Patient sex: F
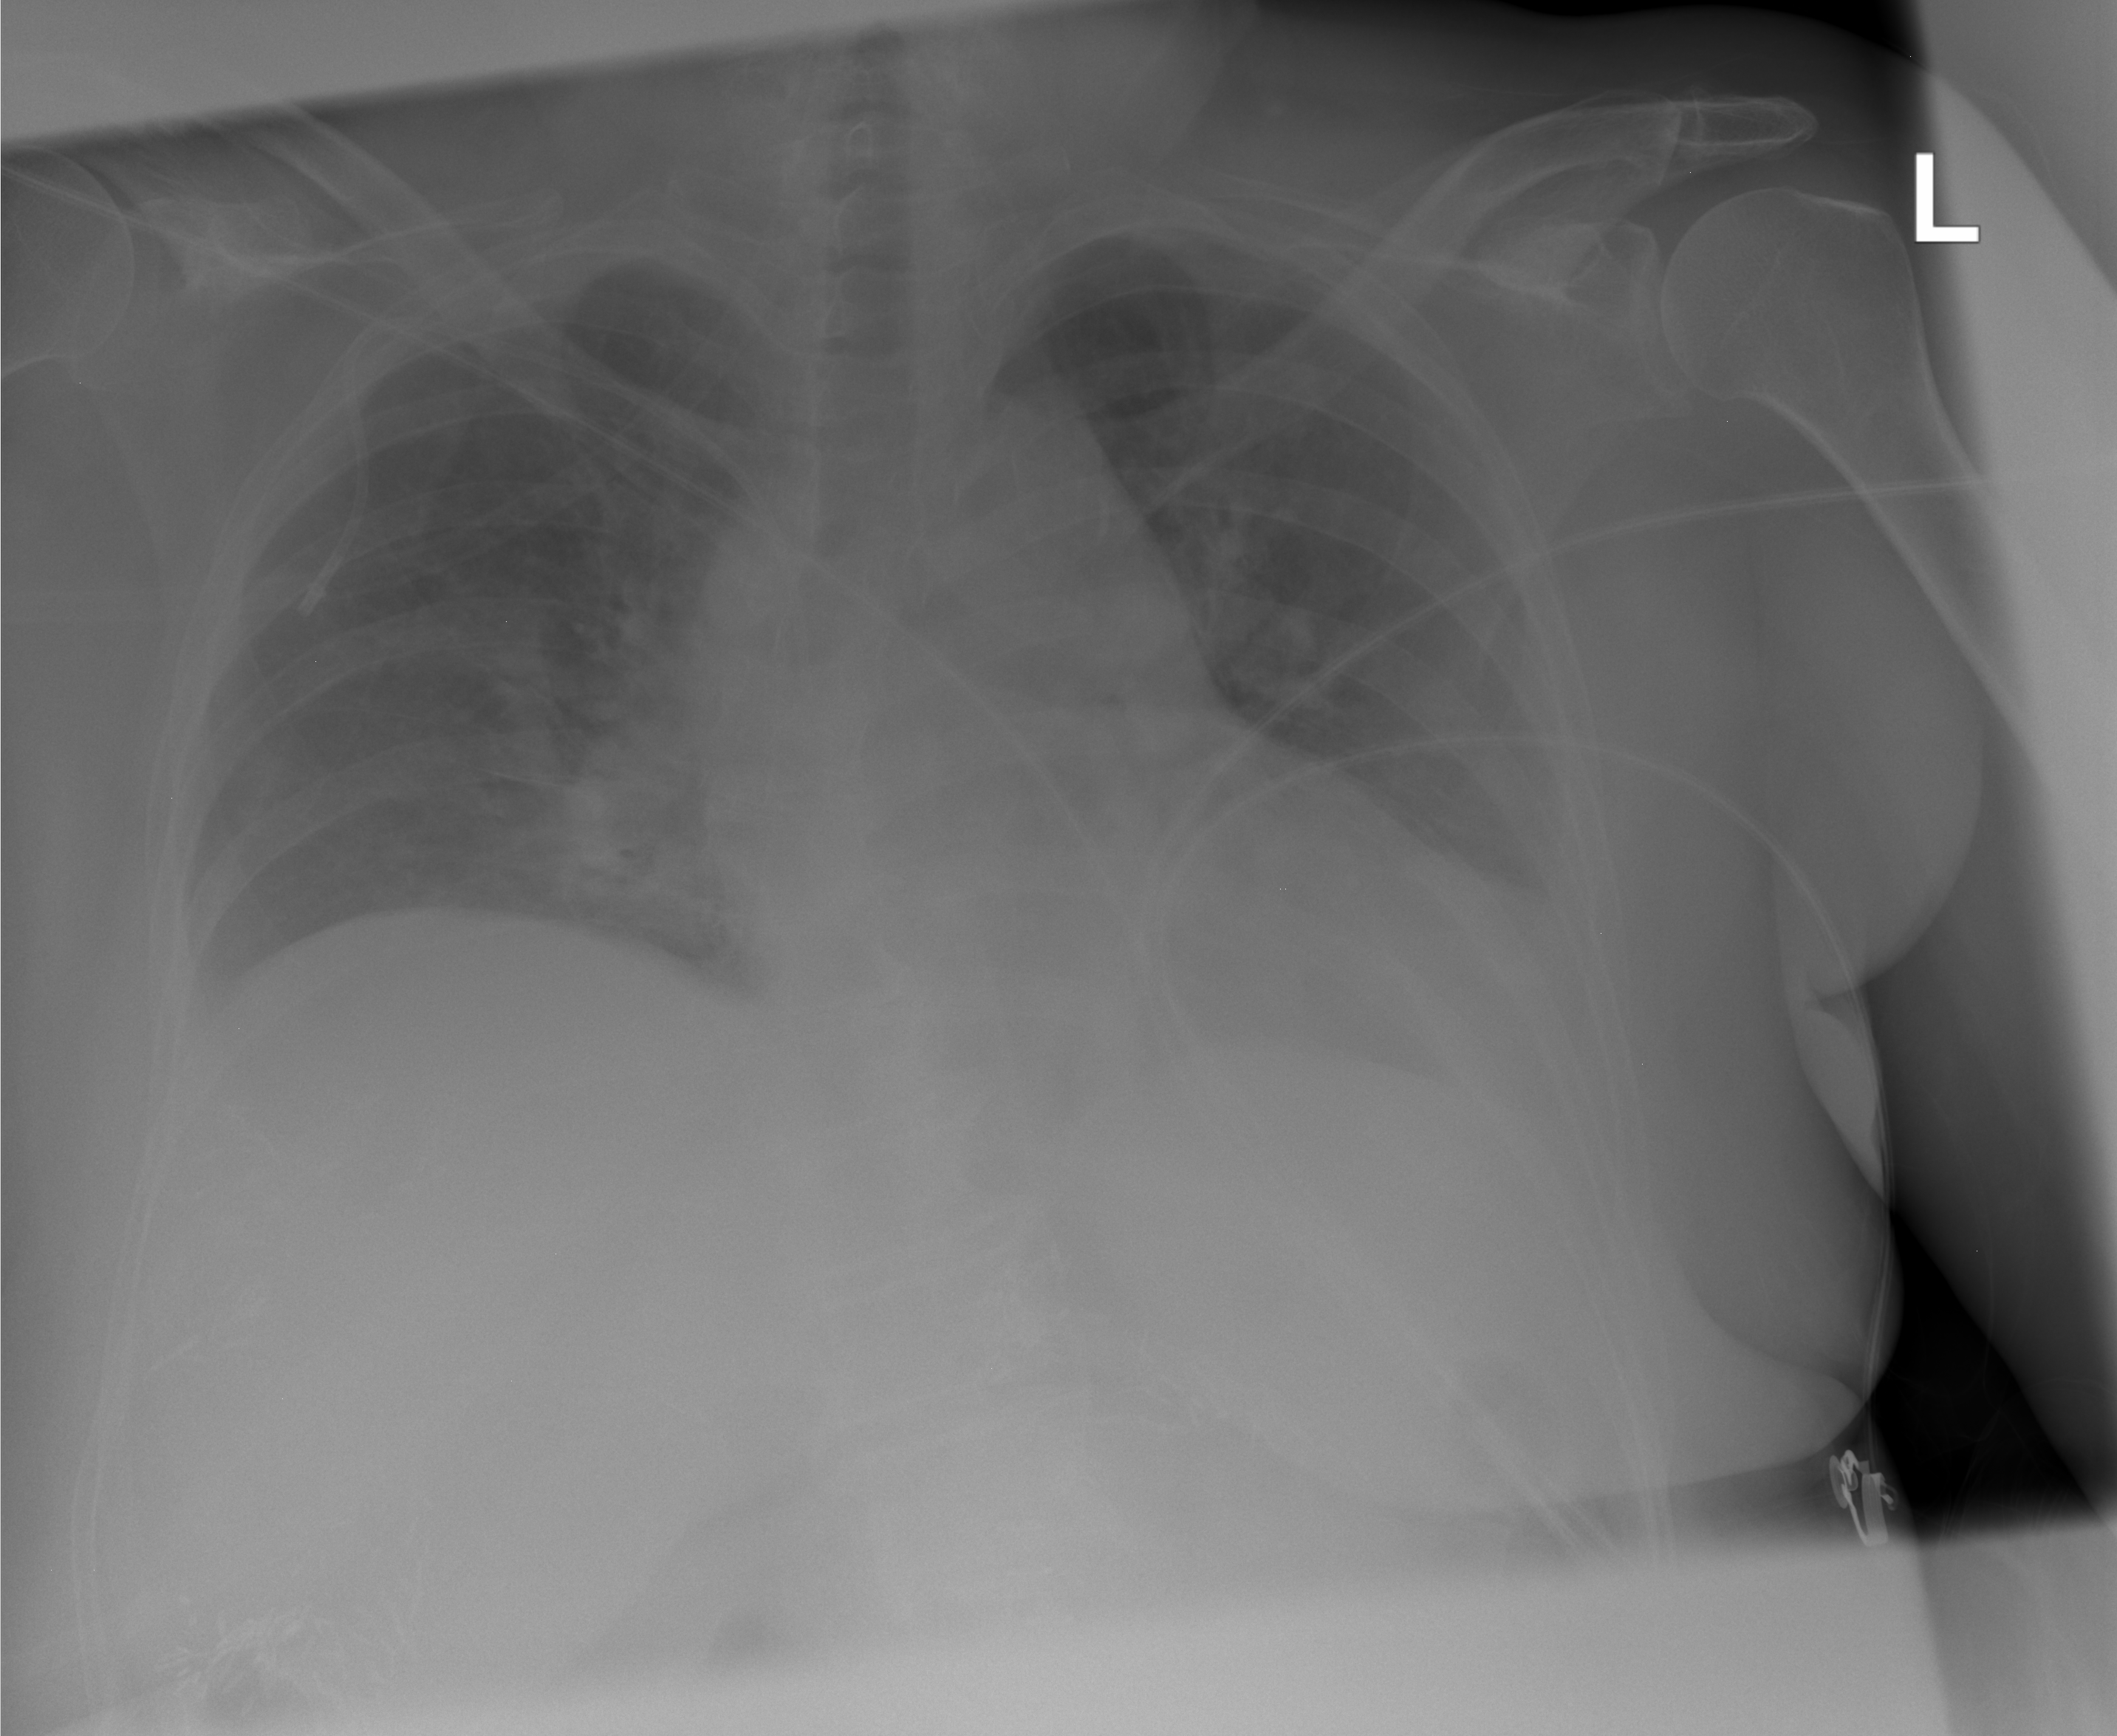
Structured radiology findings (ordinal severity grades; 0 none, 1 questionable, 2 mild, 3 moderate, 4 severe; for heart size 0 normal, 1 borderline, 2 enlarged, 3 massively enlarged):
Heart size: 1
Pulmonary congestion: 0
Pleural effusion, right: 0
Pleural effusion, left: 0
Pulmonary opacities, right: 2
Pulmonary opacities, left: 0
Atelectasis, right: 1
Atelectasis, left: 1